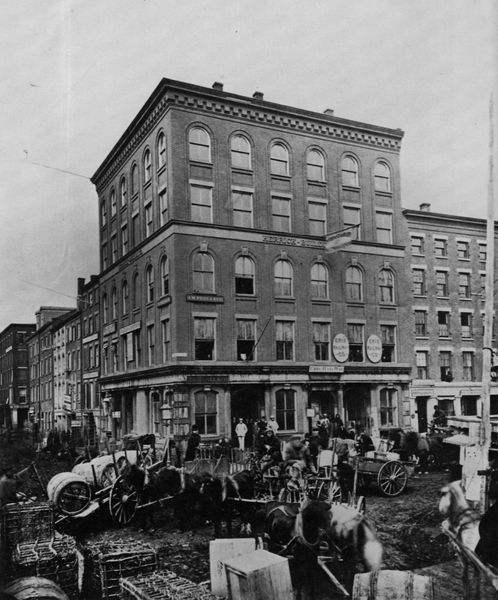
Künstler: Amerikanischer Photograph
Schlagwörter: menschen, stadt, fenster, grau, männer, schwarz, tische, weiss, haus, architektur, handel, pferde, räder, ecke, fassade, italien, kisten, pflaster, türen, läden, markt, platz, wagen, vorhänge, foto, fotografie, photographie, palazzo, tumult, kasten, photo, gesims, eiss, schwarzw, etagen, fässer, quadratisch, palastbau, käfige, cafè